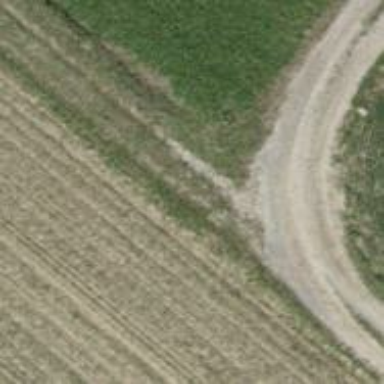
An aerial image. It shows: Gravel track with grade 3 tracktype.